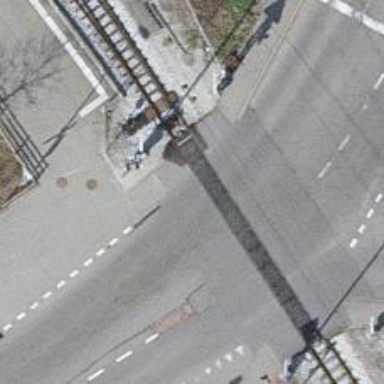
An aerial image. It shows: Level crossing along the railway.